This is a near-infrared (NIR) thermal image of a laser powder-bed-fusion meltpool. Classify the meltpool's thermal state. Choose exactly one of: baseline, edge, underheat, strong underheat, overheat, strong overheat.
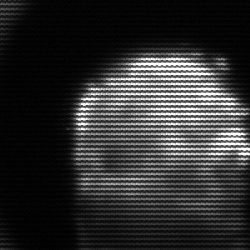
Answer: edge